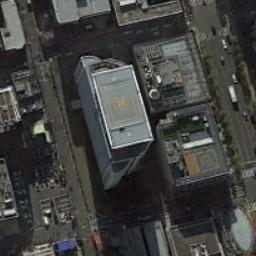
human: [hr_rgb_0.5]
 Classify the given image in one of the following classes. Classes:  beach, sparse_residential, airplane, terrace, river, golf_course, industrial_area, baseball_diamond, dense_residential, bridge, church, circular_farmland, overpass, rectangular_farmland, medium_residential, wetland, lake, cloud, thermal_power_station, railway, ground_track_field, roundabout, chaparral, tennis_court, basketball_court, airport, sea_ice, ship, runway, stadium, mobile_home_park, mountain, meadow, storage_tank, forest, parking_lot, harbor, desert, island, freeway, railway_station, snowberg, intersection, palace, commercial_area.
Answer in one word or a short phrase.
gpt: commercial_area